Question: You will probably consider me a spoil sport for not working with wordpress for this purpose.
However I just want to use a flatfile blog system for a small site. I am using <URL> blog system.
I am seeking to install a header and a site navigation at the top of the blog page so that it coordinates with the existing site. I have had some success with the header but the navigation is making me struggle! I want navigation to position underneath the header as attached image demonstrates. Currently the task is presenting two problems that i need to find a work around for:
1. Nav will not center on page but keeps left even when I margin:auto; ?
2. Cannot get it to position at the foot of the header image!
My nav css is as follows:
'''
.nav {
width: 950px;
float: left;
margin: 0 0 1em 0;
padding: 0;
background-color: #3b3b44; /*Navigation Active Background*/
border-top: 1px solid #ccf;
border-bottom: 1px solid #ccf;}
.nav ol {
list-style: none;
width: 950px;
margin: 0 auto;
padding: 0; }
.nav li {
float: left; }
.nav li a {
display: block;
padding: 2px 20px;
text-decoration: none;
font-family: Helvetica, arial, sans-serif;
font-size: 16px;
font-weight: bold;
color: #fff; /*Active Text Color*/
border-right: 1px solid #ccf; }
.nav li:first-child a {
border-left: 0px solid #ccf; }
.nav li a:hover {
color: #000; /*Active Hover Color*/
background-color: #8db3ff; } /*Navigation Hover Background*/
#header {
height: 185px;
margin-top: 15px;
background: url(zitemplateChange.jpg);
border-bottom: 30px solid #cc0; /*showing where I want navigation to position*/
}
'''
and the index.php
'''
<!DOCTYPE html PUBLIC "-//W3C//DTD XHTML 1.0 Transitional//EN" "http://www.w3.org/TR/xhtml1/DTD/xhtml1-transitional.dtd">
<html xmlns="http://www.w3.org/1999/xhtml">
<head>
<link rel="stylesheet" href="themes/default/zitemplateChange.css" type="text/css" media="screen" />
</head>
<body>
<div class="nav">
<ol>
<li><a href="index.html">Home</a></li>
<li><a href="about.html">About</a></li>
<li><a href="review.html">Book Preview</a></li>
<li><a href="http://www.tuirtre.webitry.net/guestbook/index.php">Guestbook</a></li> <li><a href="javascript:popup()">Tell a Friend</a></li>
<li><a href="contact.html">Contact</a></li>
<li><a href="javascript:popup1()">Support</a></li>
</ol>
</div>
<?php
/********************************************************************************************************
OZJournals Version 3.2 released by Online Zone <https://sites.google.com/site/onlinezonejournals>
Copyright (C) 2006-2011 Elaine Aquino <elaineaqs@gmail.com>
This program is free software; you can redistribute it and/or modify it
under the terms of the GNU General Public License as published by
the Free Software Foundation; either version 2 of the License, or (at your option)
any later version.
********************************************************************************************************/
# For the session
ob_start();
# For function file inclusion
include "functions.php";
# For language file inclusion
$langfile = file_get_contents("lang/index.php");
$eachlang = explode(" ", $langfile);
$oklang = $eachlang[1];
$uselang = file_get_contents("lang/$oklang.php");
$lang = explode("
", $uselang);
# Clean the GET variablezzz
$clean['show'] = string_filter_nospace($_GET['show']);
$clean['id'] = int_filter($_GET['id']);
$clean['p'] = string_filter_nospace($_GET['p']);
$clean['f'] = int_filter($_GET['f']);
$clean['pn'] = int_filter($_GET['pn']);
# Printer-friendly view
if($clean['show'] == "printpreview") {
if(isset($clean['id'])) {
$id = super_filter($clean['id']);
if(file_exists("$datadirectory/$id.php")) {
$pfile = file_get_contents("$datadirectory/$id.php");
$what = explode(" ", $pfile);
die("<html><head><title>$what[1]</title></head><body onload="window.print()"><h1>$what[1]</h1><h5>Posted by $what[4] [ $what[5] ]<br />Date: ".date($timeformat, $what[2])."<br />Category: $what[6]</h5><p>$what[3]</p><h5>Source URL: <script>document.writeln(self.location)</script></h5></body></html>");
}
}
}
# RSS view
if($clean['show'] == "rss") {
die(generaterss());
}
# Theme Picker
$themefile = file_get_contents("themes/index.php");
$eachtheme = explode(" ", $themefile);
$oktheme = $eachtheme[1];
include "themes/$oktheme/advanced.php";
$header = implode(" ", file("themes/$oktheme/header.php"));
$header = str_replace("{blogtitle}", $blogtitle, $header);
$header = str_replace("{subtitle}", subtitle($clean["show"], $clean["p"], $clean["f"]), $header);
$header = str_replace("{metakeywords}", $metakeywords, $header);
$header = str_replace("{metadescription}", $metadescription, $header);
$header = str_replace("{author}", $auth, $header);
//$header = str_replace("{header}", $blogheader, $header);
$header = str_replace("{mainlinks}", $mainlinks, $header);
$header = str_replace("{add-ons}", $addons, $header);
$header = str_replace("{search}", $search, $header);
$header = str_replace("{categories}", $categories, $header);
$header = str_replace("{archives}", $archives, $header);
$header = str_replace("{miscellaneous}", $miscellaneous, $header);
$header = str_replace("{adminmenu}", "", $header);
$header = str_replace("{usermenu}", "", $header);
$header = str_replace("{footer}", $blogfooter, $header);
echo $header;
# Signing out Initial
if($clean['show'] == "signout") {
session_start();
session_destroy();
header("Location: index.php?show=signout2");
}
# Signing out Part 2
if($clean['show'] == "signout2") {
adminpanel("$lang[1]<br /><br />");
}
# Sign-in
elseif($clean['show'] == "signin") {
echo "<h3>$lang[2]</h3>
";
echo "<form name="e" method="post" action="index.php?show=signinok">
";
echo "<table border="0">
";
echo "<tr><td width="40%">$lang[3]</td>";
echo "<td width="60%"><input type="radio" name="mode" value="admin" checked="checked" /> $lang[4]
";
echo "<input type="radio" name="mode" value="user"> $lang[5] </td></tr>
";
echo "<tr><td width="40%"> $lang[6] </td>";
echo "<td width="60%"><input type="text" name="username" /></td></tr>
";
echo "<tr><td width="40%"> $lang[7] </td>";
echo "<td width="60%"><input type="password" name="password" /></td></tr>
";
echo "</table><br />
";
echo "<button type="submit"> $lang[8] </button>&nbsp;
";
echo "<button type="reset"> $lang[9] </button>
";
echo "</form><br /><br />
";
}
# Blog
elseif($clean['show'] == "" OR $clean['show'] == "main" OR $clean['show'] == "index") {
$fortitle=$tagline;
$pn = $clean['pn'];
if($total > 0) {
if($total >= $displaynumber) {
if($pn == "") {
$pn = $total;
echo display ($displaynumber, $datadirectory, $total, $pn);
echo "<p> &nbsp; </p>
";
}
else {
$pn = $clean['pn'];
echo display ($displaynumber, $datadirectory, $total, $pn);
echo "<p> &nbsp; </p>
";
}
}
else {
echo display ($displaynumber, $datadirectory, $total, $pn);
echo "<p> &nbsp; </p>
";
}
}
else {
blogviewer("$lang[10]<br />
", $blogtitle);
}
}
# Pages
elseif($clean['show'] == "pages") {
$totalpages = countfiles("pages");
$currentpage = super_filter($clean['f']);
if(file_exists("pages/$currentpage.php")) {
$cc = file_get_contents("pages/$currentpage.php");
$eachcc = explode(" ", $cc);
if($totalpages > 0) {
echo "<h3>".$eachcc[1]."</h3>
";
echo "<h5>$lang[12] <a href="".$eachcc[5]."">".$eachcc[4]."</a> $lang[11] ".date($timeformat, $eachcc[2])." </h5>
";
echo "<p> ".stripslashes($eachcc[3])." </p>
";
}
else {
blogviewer("$lang[13]<br />
", $blogtitle);
}
}
else {
blogviewer("$lang[81]<br />
", $lang[80]);
}
}
# Complete archives
elseif($clean['show'] == "archives") {
if($total > 0) {
$theyear = int_filter($_GET['y']);
$themonth = $_GET['m'];
$thecategory = $_GET['c'];
$p = $clean['p'];
if($p == "main") {
echo adisplayall ($datadirectory, $total);
}
else {
if(isset($theyear) AND isset($themonth)) {
echo adisplaymonthandyear ($datadirectory, $total, $themonth, $theyear);
}
elseif(isset($thecategory)) {
echo adisplaycategory ($datadirectory, $total, $thecategory);
}
elseif(file_exists("$datadirectory/$p.php")) {
for($e=1; $e <= $total; $e++) {
if($p == $e) {
echo displayeach($datadirectory, $p);
}
}
}
else {
blogviewer("$lang[81]<br />
", $lang[80]);
}
}
}
else {
blogviewer("$lang[14]<br />
", $blogtitle);
}
}
# Comment poster
elseif($clean['show'] == "postcomments") {
$date = date_and_time($timezone, "", "", "", "", "", "", "");
$name = string_filter($_POST['vname']);
$vemail = string_filter_email($_POST['vemail']);
$location = string_filter_url($_POST['vlocation']);
$comment = string_filter_comment($_POST['vcomment']);
$verify = string_filter_nospace($_POST['verify']);
$p = $clean['p'];
// (1) Block if there's no name, email and comment
if($name !== "" && $vemail !== "" && $comment !== "") {
// (2) Block if it doesn't have a valid email addie
if(ValidEmail($vemail)) {
$filecont = file_get_contents("comments/$p.php");
if($location == "") {
$all = "<?php /* ".str_replace("
", "<br />", $comment)." ".$name." ".$date." none ".$vemail." */ ?>
";
}
else {
if(substr($location, 0, 7)!=="http://") {
$all = "<?php /* ".str_replace("
", "<br />", $comment)." ".$name." ".$date." http://".$location." ".$vemail." */ ?>
";
}
else {
$all = "<?php /* ".str_replace("
", "<br />", $comment)." ".$name." ".$date." ".$location." ".$vemail." */ ?>
";
}
}
// (3) Block if the referrer is different from blog address in settings
if($_SERVER["HTTP_REFERER"]=="$blog/index.php?show=archives&p=$p") {
// (4) Verify session first before posting the comment.
if($verify!=="") {
session_start();
if($verify==$_SESSION['verify']) {
// (5) Block comment if it contains bad words
if(!strpos($comment, $badwords)) {
// (6) Do not post comment if the exact same comment and name already exists.
if(!preg_match("/\t$comment\t$name/", file_get_contents("comments/$p.php"))) {
$handle = fopen ("comments/$p.php", "a+");
fwrite ($handle, $all);
fclose ($handle);
// Email after comment has been posted. Negative (-) if not emailed.
if($emailcomments!=="yes") {
blogviewer($name.", $lang[15]<br /><a href="index.php?show=archives&p=".$p."">$lang[16]</a>. -<br />
", $blogtitle);
}
else {
$comment = str_replace("<br />", "
", $comment);
if(mail($vemail, $lang[84], "$lang[85] $user,
$name ($vemail) $lang[86] ($blogtitle). $lang[87]:
------------
$comment
------------
$lang[88]:
$blog/admin.php?show=editdeletecomments
$lang[89]
$lang[90]", "From: $blogtitle <$email>")) {
blogviewer($name.", $lang[15]<br /><a href="index.php?show=archives&p=".$p."">$lang[16]</a>. +<br />
", $blogtitle);
}
else {
blogviewer($name.", $lang[15]<br /><a href="index.php?show=archives&p=".$p."">$lang[16]</a>. -<br />
", $blogtitle);
}
}
}
else {
blogviewer("$name, $lang[92]<br /><a href="javascript: history.go(-1);">$lang[21]</a><br />
", $blogtitle);
}
}
else {
blogviewer("$name, $lang[93]<br /><a href="javascript: history.go(-1);">$lang[21]</a><br />
", $blogtitle);
}
}
else {
blogviewer("$lang[17]<br /><a href="javascript: history.go(-1);">$lang[21]</a><br />
", $blogtitle);
$session_degenerate_id;
}
}
else {
blogviewer("$lang[18]<br /><a href="javascript: history.go(-1);">$lang[21]</a><br />
", $blogtitle);
$session_degenerate_id;
}
}
else {
blogviewer("$lang[19]<br /><a href="javascript: history.go(-1);">$lang[21]</a><br />
", $blogtitle);
$session_degenerate_id;
}
}
else {
blogviewer("$lang[20]<br /><br /><a href="javascript: history.go(-1);">$lang[21]</a><br />
", "$blogtitle");
$session_degenerate_id;
}
}
else {
blogviewer("$lang[22] <b>$lang[23]</b>, <b>$lang[24]</b>, $lang[25] <b>$lang[26]</b>.<br /> $lang[27]<br /><br /><a href="javascript: history.go(-1);">$lang[21]</a>", "$blogtitle");
}
}
# Signed in
elseif($clean['show'] == "signinok") {
$mode = string_filter_nospace($_POST['mode']);
if($_POST['username'] !== '' AND $_POST['password'] !== '') {
# Administrator Mode
if($mode == "admin") {
$newsessionuser = md5($_POST['username'].mktime());
$newsessionpass = md5($_POST['password'].mktime());
if($newsessionuser == md5($user.mktime()) AND $newsessionpass == md5($pass.mktime())) {
session_destroy();
session_start();
$_SESSION['user'] = $user;
$_SESSION['mode'] = "admin";
adminpanel("$lang[28], <b>$auth</b>! <br /><br /> $lang[29]<br />$lang[30] <a href="admin.php">$lang[31]</a>.<br />
");
session_write_close();
}
else {
adminpanel ("$lang[32]<br />$lang[33] <a href="index.php?show=signin">$lang[34]</a>.<br />
");
$session_degenerate_id;
}
}
# User Mode
elseif($mode == "user") {
$usersdb = file_get_contents("usersdb.php");
$ida = explode($_POST['username']." ", $usersdb);
$idb = str_replace("<?php /* ", "", $ida[0]);
$idc = $idb - 1;
$passa = explode("
", $usersdb);
$passb = explode(" ", $passa[$idc]);
$passc = $passb[4];
if(strpos($usersdb, $_POST['username']) !== FALSE AND $passc == md5($_POST['password'])) {
session_destroy();
session_start();
$_SESSION['user'] = $_POST['username'];
$_SESSION['mode'] = "user";
blogviewer("$lang[28], <b>".$_SESSION['user']."</b>! <br /><br /> $lang[29]<br /> $lang[30] <a href="admin.php">$lang[35]</a>.<br />
", "User's Panel");
session_write_close();
}
else {
blogviewer("$lang[32]<br />$lang[33] <a href="index.php?show=signin">$lang[34]</a>.<br />
", "User's Panel");
$session_degenerate_id;
}
}
# Anything else is invalid
else {
blogviewer("$lang[83] <br />
", $lang[82]);
}
}
else {
blogviewer("$lang[36] <br />$lang[33] <a href="index.php?show=signin">$lang[34]</a>.<br />
", $lang[82]);
}
}
# Load 404 Page
else {
blogviewer("$lang[81]<br />
", $lang[80]);
}
# Simple statistics
if(file_exists("counter.php")) {
$counterfile = file_get_contents("counter.php");
$counterdata = explode("|", $counterfile);
$countermagic = count($counterdata);
$h = fopen("counter.php", "a+");
fwrite($h, $_SERVER['REMOTE_ADDR']."|");
}
# Footer
$footer = implode(" ", file("themes/$oktheme/footer.php"));
$footer = str_replace("{blogtitle}", $blogtitle, $footer);
$header = str_replace("{subtitle}", subtitle($clean["show"], $clean["p"], $clean["f"]), $header);
$footer = str_replace("{metakeywords}", $metakeywords, $footer);
$footer = str_replace("{metadescription}", $metadescription, $footer);
$header = str_replace("{author}", $auth, $header);
$footer = str_replace("{header}", $blogheader, $footer);
$footer = str_replace("{mainlinks}", $mainlinks, $footer);
$footer = str_replace("{add-ons}", $addons, $footer);
$footer = str_replace("{search}", $search, $footer);
$footer = str_replace("{categories}", $categories, $footer);
$footer = str_replace("{archives}", $archives, $footer);
$footer = str_replace("{miscellaneous}", $miscellaneous, $footer);
$footer = str_replace("{adminmenu}", "", $footer);
$footer = str_replace("{usermenu}", "", $footer);
$footer = str_replace("{footer}", $blogfooter, $footer);
echo $footer;
# End flush for the session
ob_end_flush();
?>
'''

All help appreciated.
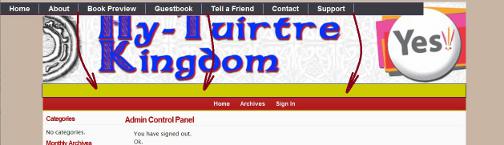
Answer: Here's a <URL> with what I think is working.
Your problem was you had the div with a width of 950px, and inside that was a ol of 950px. When there's no room for a margin, 'auto' will pick 0.
To fix this, remove the float from the outside div and set it to 'width:100%;'. Then put all the background stuff in the 'ol'. Finally put something at the end of the 'ol' with 'clear: both;'. A '<br />' is the most common choice.
UPDATE:
<URL>, in case the regular fiddle doesn't give you 950px.